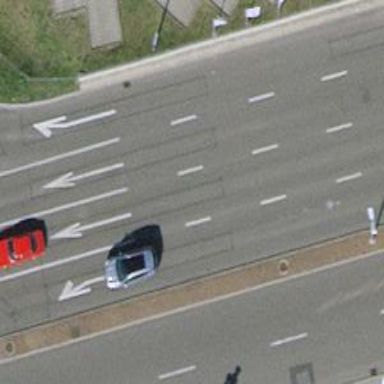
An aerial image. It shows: Primary highway with asphalt surface and separate sidewalk.